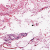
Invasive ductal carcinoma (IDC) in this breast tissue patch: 0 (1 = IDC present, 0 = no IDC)